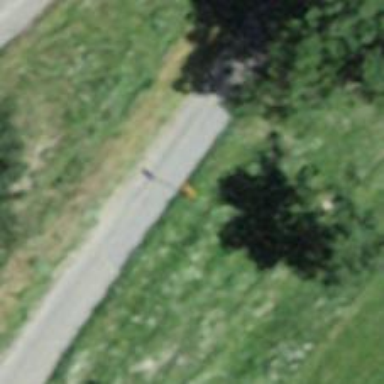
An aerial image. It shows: Pole with roof-covered pipeline marker.